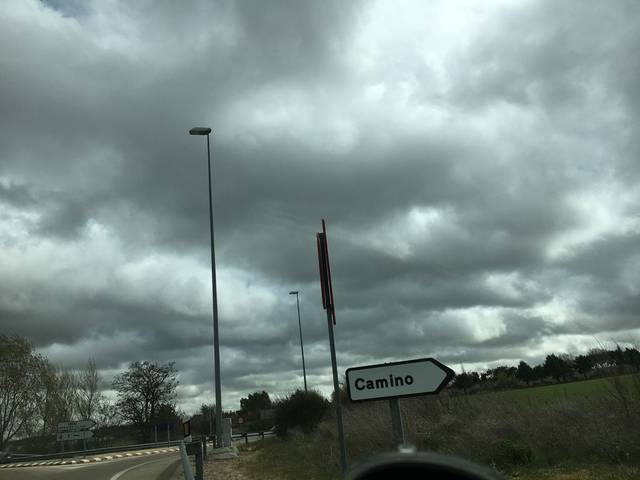
Region: Spain
Coordinates: 41.458, -5.732